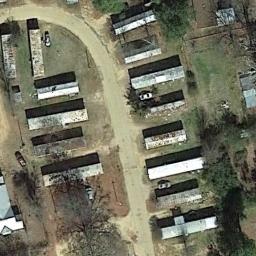
Label: residential